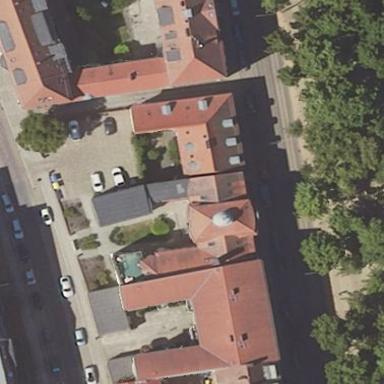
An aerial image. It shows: Charming baroque-style apartment building with distinctive mansard roof.